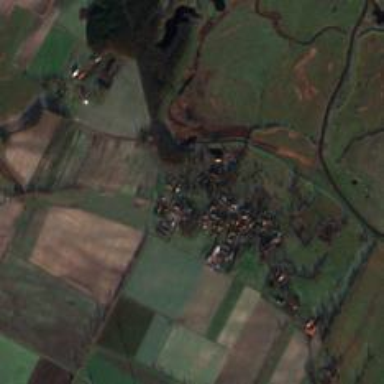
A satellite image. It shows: Village.